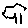
Label: tree